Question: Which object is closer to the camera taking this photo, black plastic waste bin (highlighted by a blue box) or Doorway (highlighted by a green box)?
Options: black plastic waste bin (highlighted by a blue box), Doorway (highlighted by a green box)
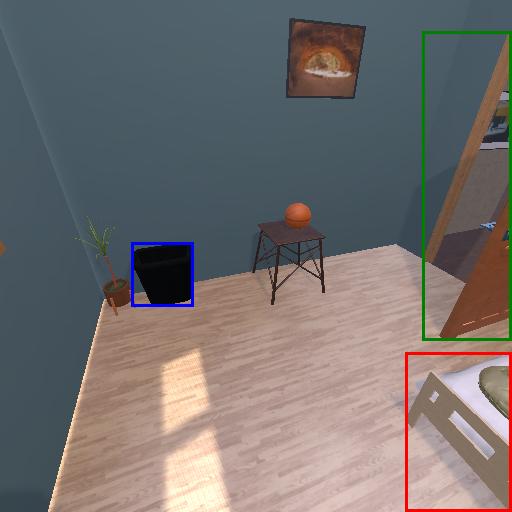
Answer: black plastic waste bin (highlighted by a blue box)